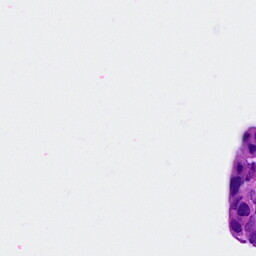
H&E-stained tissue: Breast